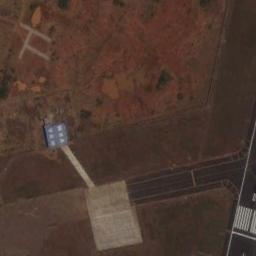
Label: runway